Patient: sex M, age 66
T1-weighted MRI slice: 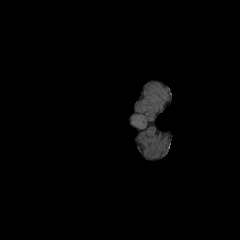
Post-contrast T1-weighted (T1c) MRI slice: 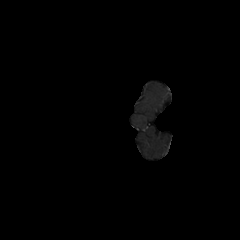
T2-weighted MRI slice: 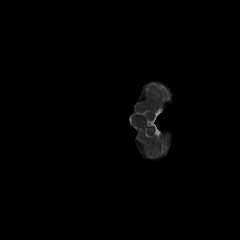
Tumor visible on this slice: no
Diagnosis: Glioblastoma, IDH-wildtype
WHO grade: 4